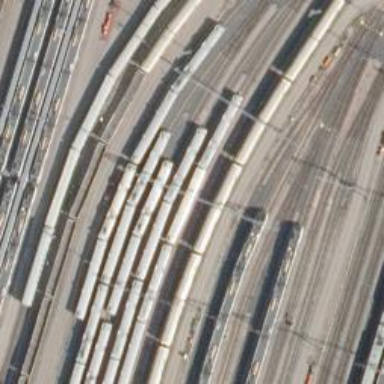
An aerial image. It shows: Railway yard with electrified contact lines.